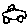
Label: car